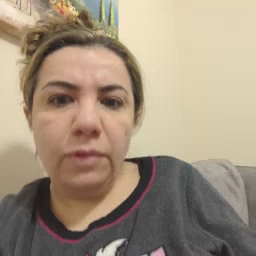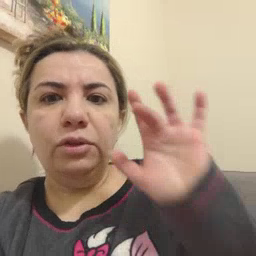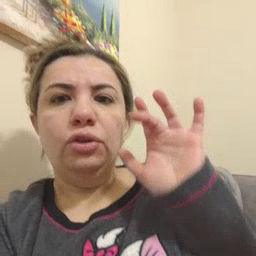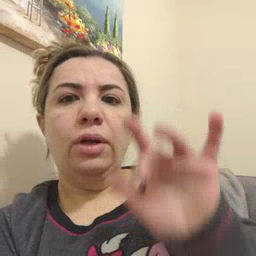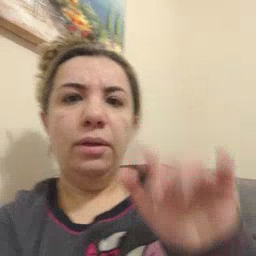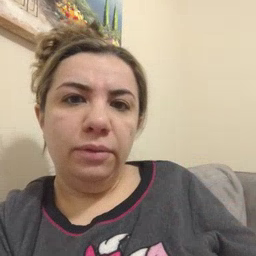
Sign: touch